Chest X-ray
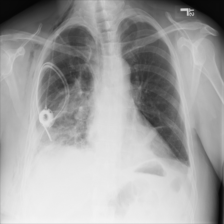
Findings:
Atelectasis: negative
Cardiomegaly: negative
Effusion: negative
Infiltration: negative
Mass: negative
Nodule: negative
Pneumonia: negative
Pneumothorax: negative
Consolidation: negative
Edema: negative
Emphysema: positive
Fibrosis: negative
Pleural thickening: positive
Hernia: negative